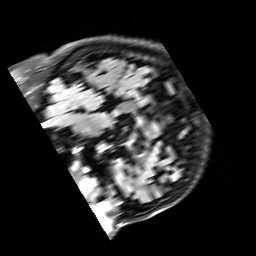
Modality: FLAIR
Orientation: sagittal
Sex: male
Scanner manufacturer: siemens
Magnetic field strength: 3 T
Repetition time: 10 s
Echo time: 0.09 s